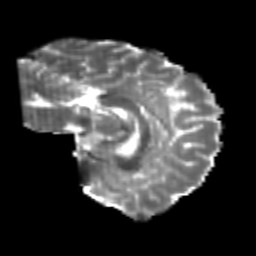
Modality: T2w
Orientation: sagittal
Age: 25
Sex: male
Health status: healthy
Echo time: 0.074 s